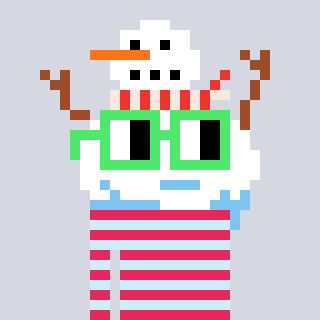
a pixel art character with square light green glasses, a snowman-shaped head and a cold-colored body on a cool background